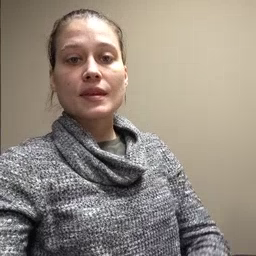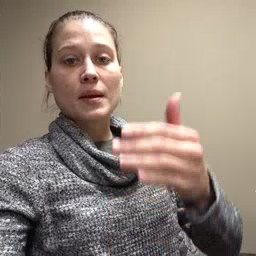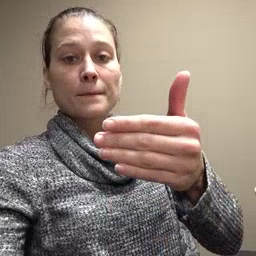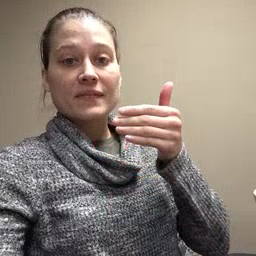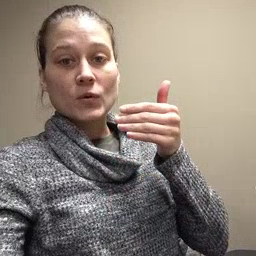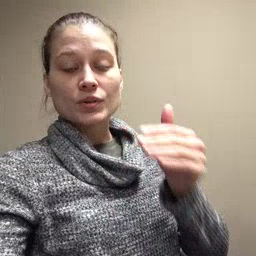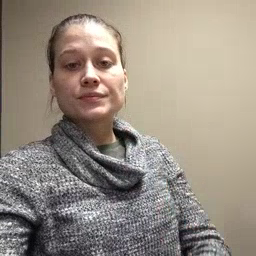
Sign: before